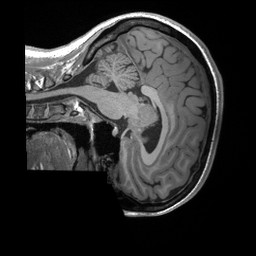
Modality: T1w
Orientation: sagittal
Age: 32
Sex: female
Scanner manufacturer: siemens
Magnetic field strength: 3 T
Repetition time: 2.4 s
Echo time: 0.00224 s